Interaction volume radius: 10 \u00c5
Interaction volume height: 35 \u00c5
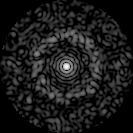
Disorder parameter: 0.8204